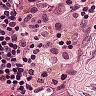
Metastatic tissue present: yes